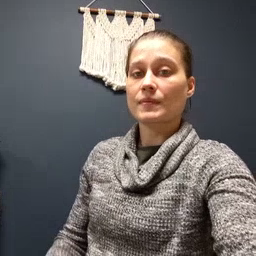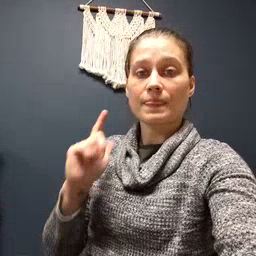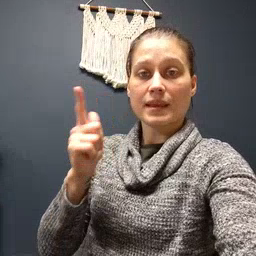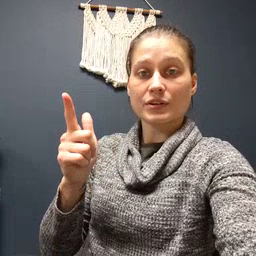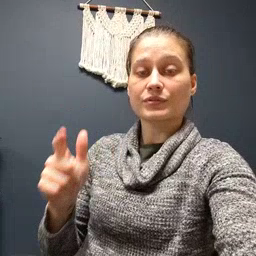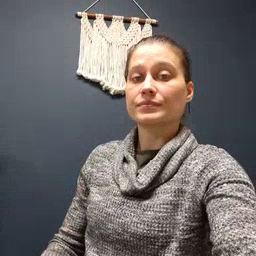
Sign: later